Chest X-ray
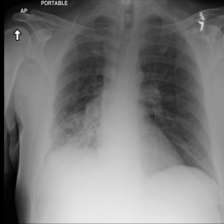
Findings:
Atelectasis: negative
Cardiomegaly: negative
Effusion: negative
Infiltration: negative
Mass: negative
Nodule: positive
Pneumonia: negative
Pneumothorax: negative
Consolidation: negative
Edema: negative
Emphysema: negative
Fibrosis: negative
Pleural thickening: negative
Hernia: negative